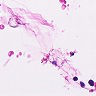
Metastatic tissue present: no